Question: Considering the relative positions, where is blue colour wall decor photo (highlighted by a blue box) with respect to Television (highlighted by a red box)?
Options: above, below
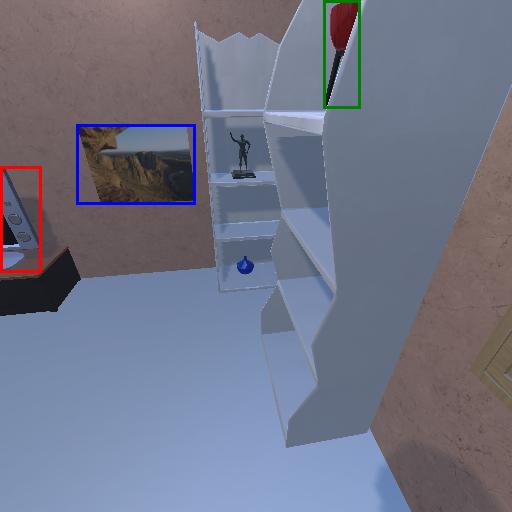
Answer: above